Question:
This is my blog page. Sometimes I have to use C#,PHP and other code snippets in the blog. Therefore I use pre tags to make it looks nice and keep the formatting code as it is. 'pre' tag width is 100% and it has a background colour. However, the text went away from it as in the above image and horizontal scroll bar going to appear. How can I overcome this? I don't want the bottom scroll bar.
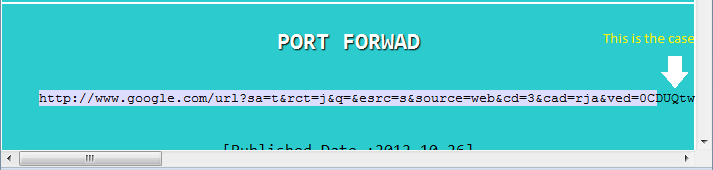
Answer: There are a few solutions:
The simplest is to place line breaks in the text. This probably is not what you want though, since it will either leave large right margins or still cause scroll bars, unless the browser window is just the right size.
Another is to use 'white-space:pre-wrap;' in the CSS for your '<pre>' tag. This will cause the text to wrap to a new line as necessary, but still preserve all whitespace present in the source. See <URL> for more information about this CSS property.
Alternatively, if you do not want any line breaks added (either manually or through automatic word wrap), you can use one of the following CSS properties for your '<pre>' tag:
- 'overflow-x:hidden;'- 'overflow-x:scroll;'<URL>- 'overflow-x:auto;''overflow-x:scroll;'